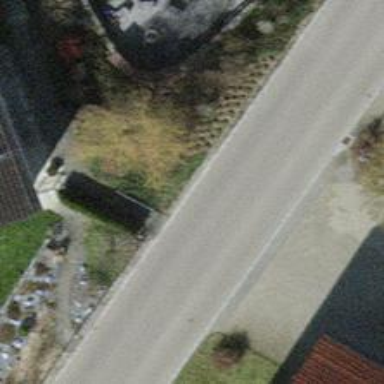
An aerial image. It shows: Concrete steps with ramp available for accessibility.